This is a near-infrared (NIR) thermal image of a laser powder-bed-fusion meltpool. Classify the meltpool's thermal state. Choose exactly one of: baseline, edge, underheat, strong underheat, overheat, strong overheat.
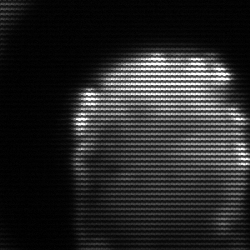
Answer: edge